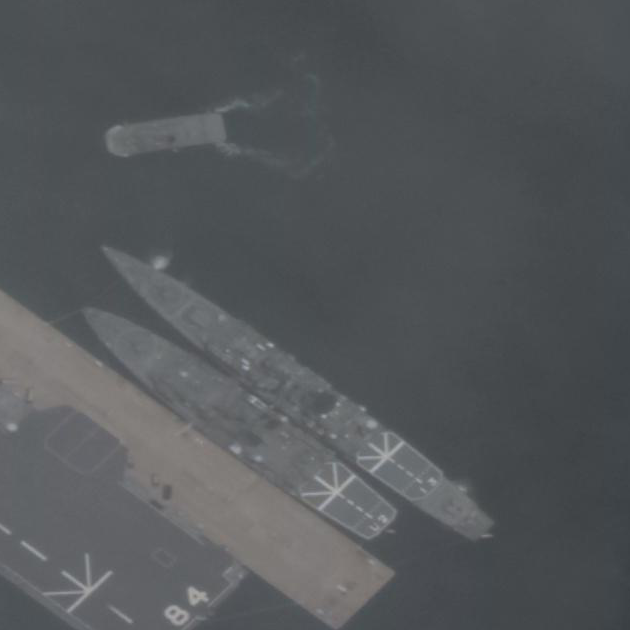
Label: cruiser